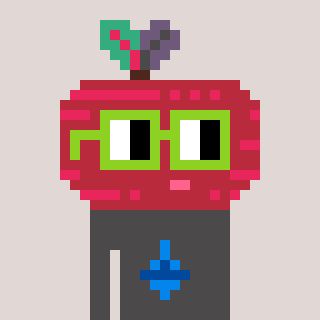
a pixel art character with square light green glasses, a beet-shaped head and a grayscale-colored body on a warm background